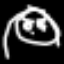
Label: hourglass